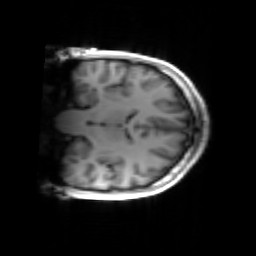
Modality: inplaneT1
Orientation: coronal
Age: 22
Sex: male
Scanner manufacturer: siemens
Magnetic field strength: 3 T
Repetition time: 1.2 s
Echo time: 0.00251 s